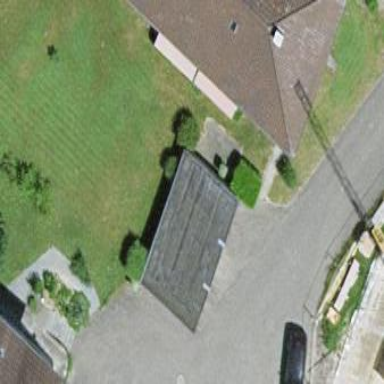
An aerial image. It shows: Garage.